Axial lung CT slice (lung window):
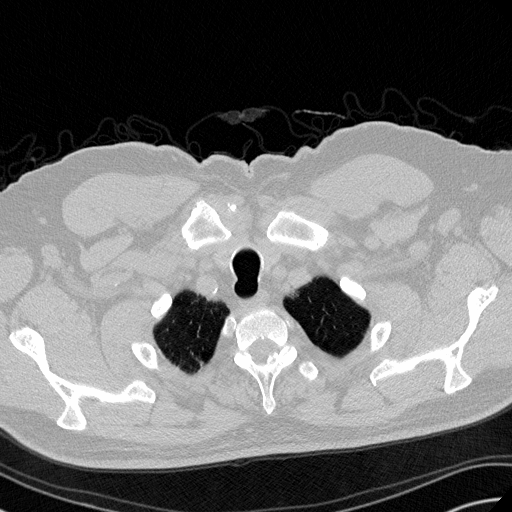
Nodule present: no